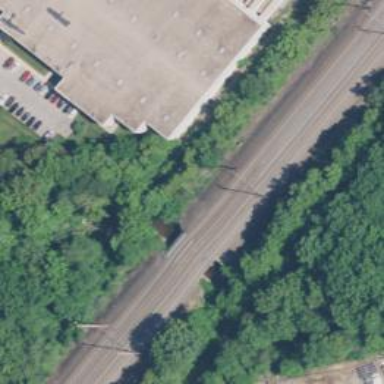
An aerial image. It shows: Bridge over railway with electrified contact lines.